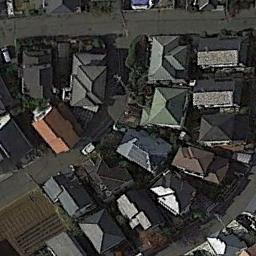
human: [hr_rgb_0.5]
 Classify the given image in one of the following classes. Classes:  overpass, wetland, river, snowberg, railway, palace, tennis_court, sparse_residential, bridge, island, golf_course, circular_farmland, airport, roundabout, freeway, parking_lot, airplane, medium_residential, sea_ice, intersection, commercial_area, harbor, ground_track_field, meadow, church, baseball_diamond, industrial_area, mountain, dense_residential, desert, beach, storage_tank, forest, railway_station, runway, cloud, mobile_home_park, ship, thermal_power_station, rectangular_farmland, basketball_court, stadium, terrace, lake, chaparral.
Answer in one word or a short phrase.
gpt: dense_residential